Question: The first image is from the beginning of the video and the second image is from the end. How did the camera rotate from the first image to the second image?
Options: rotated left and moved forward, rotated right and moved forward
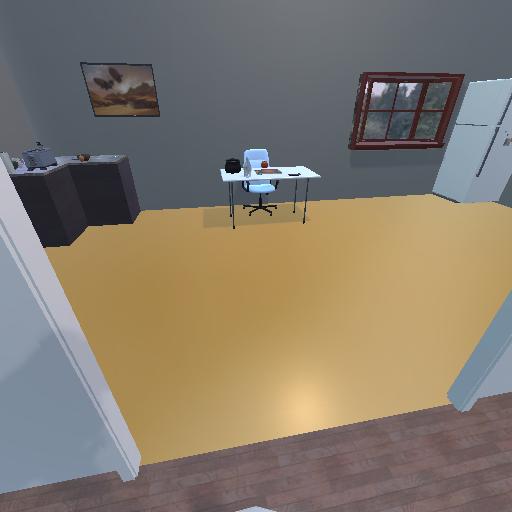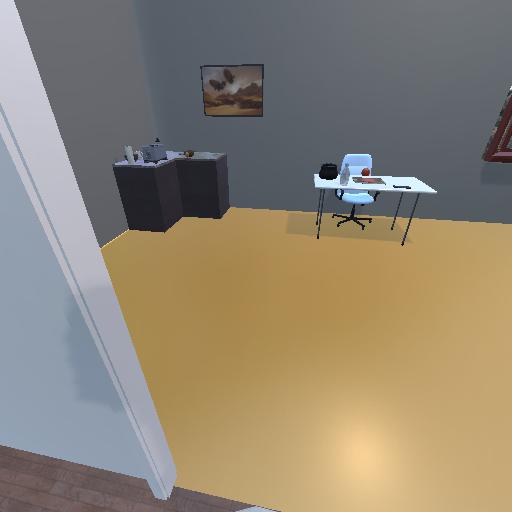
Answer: rotated left and moved forward